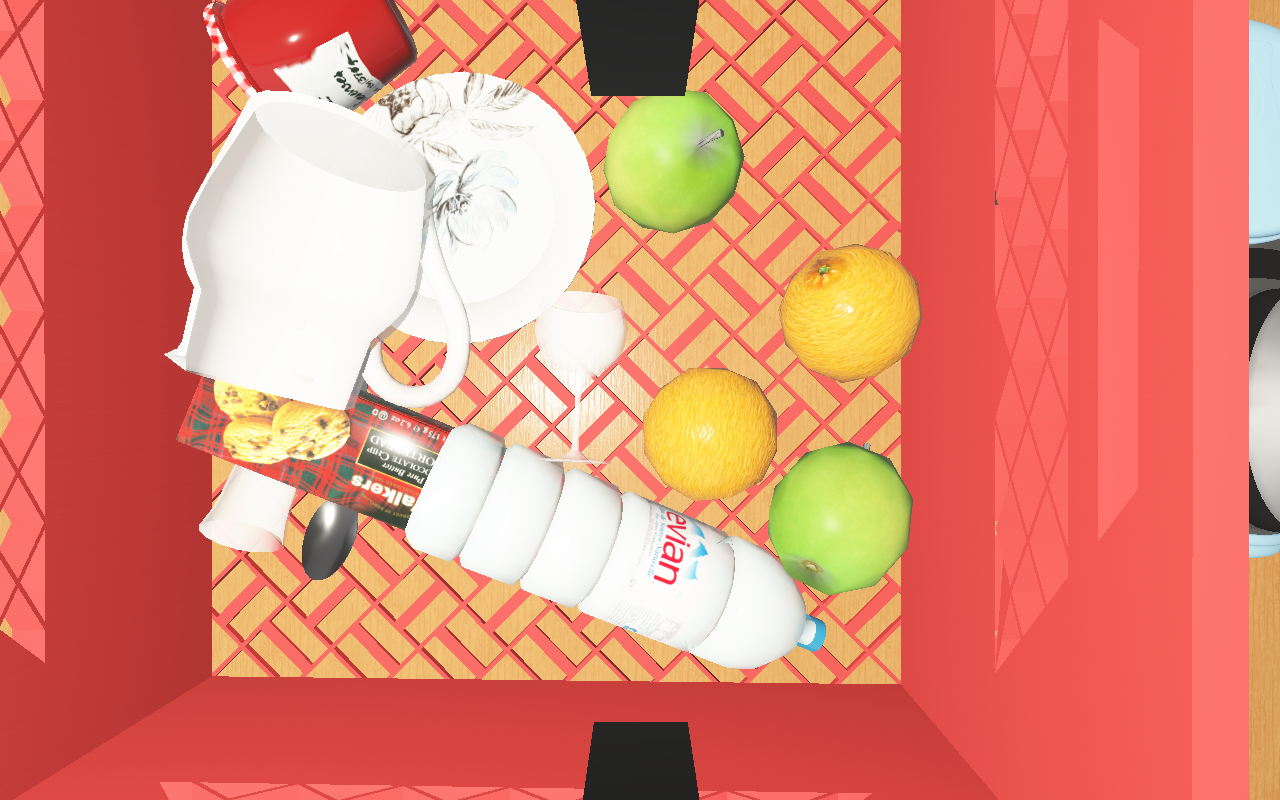
Objects in the scene:
carafe
water bottle
apple
orange
spoon
glass
cereal box
cereal box